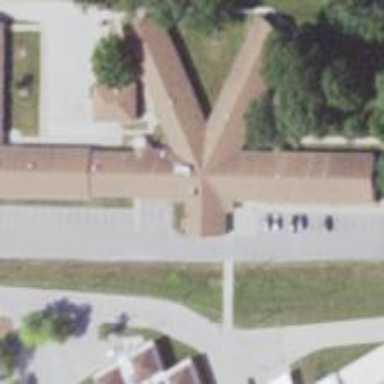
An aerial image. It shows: Nursing home.